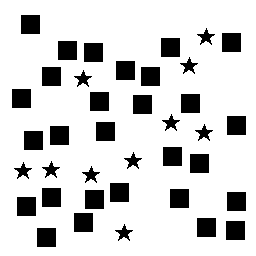
Squares: 28
Triangles: 0
Stars: 10
Total shapes: 38